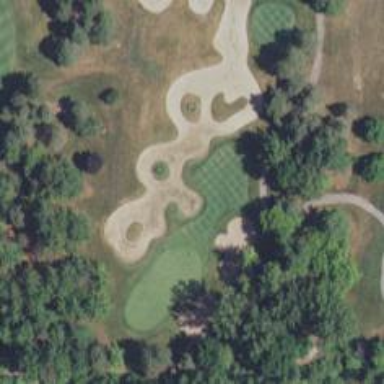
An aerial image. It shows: View of golf hole.